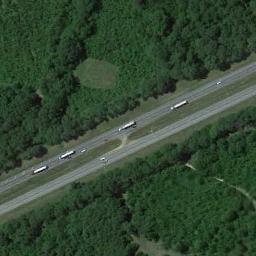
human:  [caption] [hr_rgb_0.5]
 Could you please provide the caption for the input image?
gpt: The freeway goes through the forest with some cars .

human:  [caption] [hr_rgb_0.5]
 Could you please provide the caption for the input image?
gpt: There are large green forests around the freeway and there are several cars on the freeway .

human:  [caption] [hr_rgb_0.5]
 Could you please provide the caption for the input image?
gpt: There wasn't much traffic on the motorway .

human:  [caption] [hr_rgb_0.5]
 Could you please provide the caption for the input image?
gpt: A straight freeway goes through the forest with a clearing and some cars are driving on the freeway .

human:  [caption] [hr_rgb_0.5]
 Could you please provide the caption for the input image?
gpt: There are many green trees beside the freeway .